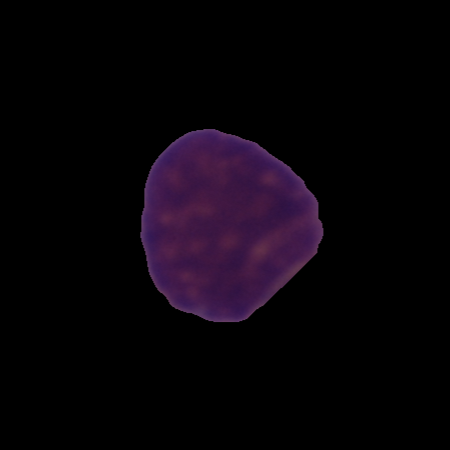
Label: cancer